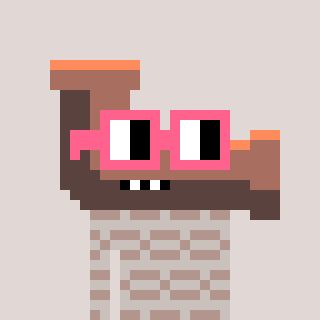
a pixel art character with square pink glasses, a pipe-shaped head and a foggrey-colored body on a warm background